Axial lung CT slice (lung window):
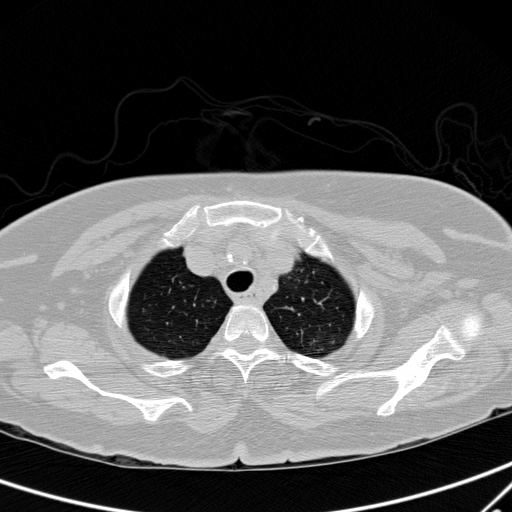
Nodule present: no